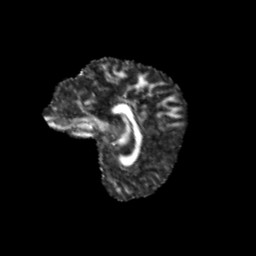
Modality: FA
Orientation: sagittal
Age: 11
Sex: female
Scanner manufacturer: siemens
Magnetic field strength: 3 T
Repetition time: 3.8 s
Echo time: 0.07 s